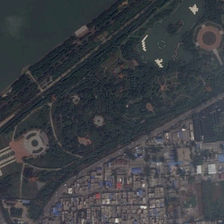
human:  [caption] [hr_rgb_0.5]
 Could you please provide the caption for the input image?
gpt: the forest park with a pond is between a neighborhood and a lake .

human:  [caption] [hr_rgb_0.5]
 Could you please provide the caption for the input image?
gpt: there is a park built by the water near a residential area .

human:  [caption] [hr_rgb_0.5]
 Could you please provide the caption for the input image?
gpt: the rectanguale park with a pond next to a tract of dense buildings is at the river .

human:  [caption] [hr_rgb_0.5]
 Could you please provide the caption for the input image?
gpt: this large green park alongside the river is neighbor to the dense residential area .

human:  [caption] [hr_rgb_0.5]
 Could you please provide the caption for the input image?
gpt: a park with many green trees is between a river and a urban area .